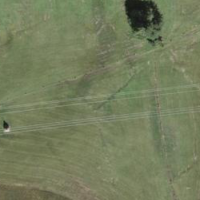
EUNIS habitat code: 26
Species observed at this site:
Parnassia palustris
Epipactis palustris